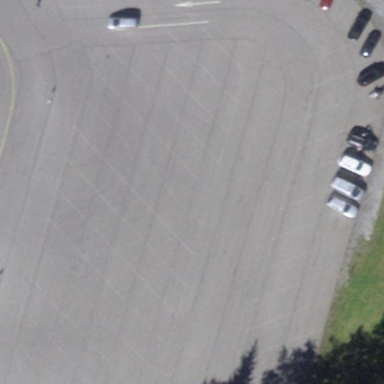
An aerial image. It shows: Parking area with surface.